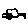
Label: car